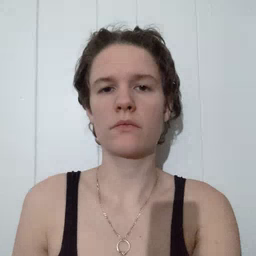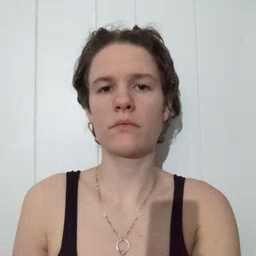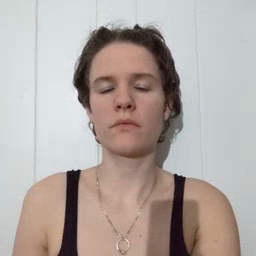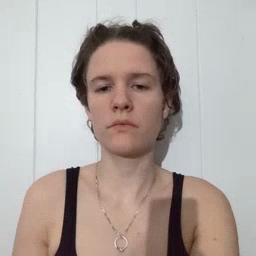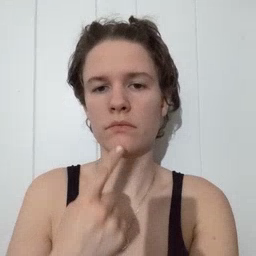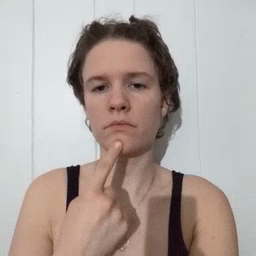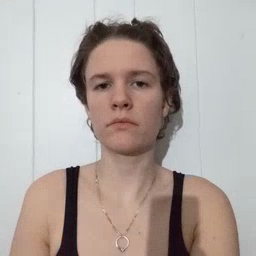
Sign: say